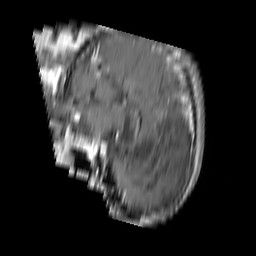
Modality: T1w
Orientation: sagittal
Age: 48
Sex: female
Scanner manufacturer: philips
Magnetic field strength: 3 T
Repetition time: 0.5924 s
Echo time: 0.01 s